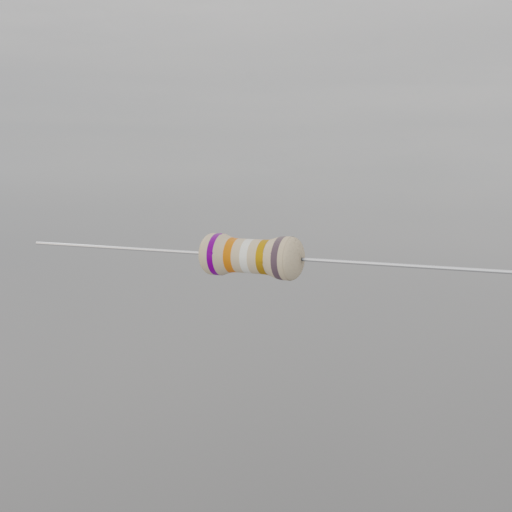
Resistor colour bands (in order): violet, orange, white, gold, gray